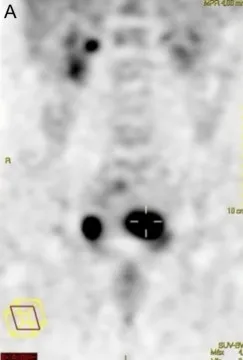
(A): Positron emission tomography scan (PET).
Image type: radiology (pet)